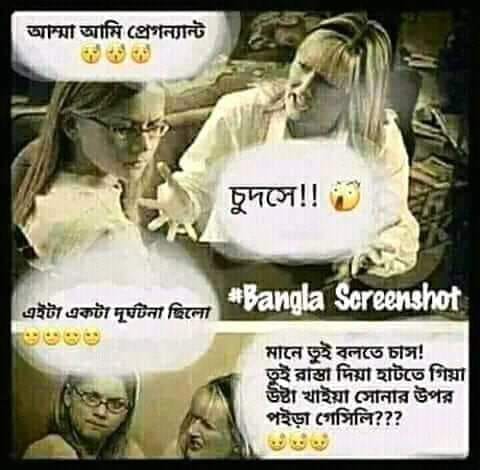
Caption: আম্মা আমি প্রেগনেন্ট    চুদসে     এইটা একটা দুর্ঘটনা ছিলো   মানে তুই বলতে চাস !  তুই রাস্তা দিয়া হাঁটতে গিয়া উষ্টা খাইয়া সোনার উপর পইড়া গেসিলি ???
Label: hate